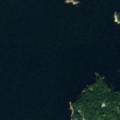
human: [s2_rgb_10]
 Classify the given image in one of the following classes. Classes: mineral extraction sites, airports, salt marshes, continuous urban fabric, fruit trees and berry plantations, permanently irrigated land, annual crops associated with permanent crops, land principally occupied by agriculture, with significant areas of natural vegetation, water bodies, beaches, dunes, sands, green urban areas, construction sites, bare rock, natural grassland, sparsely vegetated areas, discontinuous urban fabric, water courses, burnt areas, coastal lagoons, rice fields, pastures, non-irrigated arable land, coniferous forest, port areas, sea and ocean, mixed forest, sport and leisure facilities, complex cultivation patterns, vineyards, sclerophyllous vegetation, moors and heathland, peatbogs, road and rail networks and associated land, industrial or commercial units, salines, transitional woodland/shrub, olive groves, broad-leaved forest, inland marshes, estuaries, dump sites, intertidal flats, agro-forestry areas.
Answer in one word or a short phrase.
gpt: coniferous forest, sea and ocean